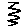
Label: zigzag